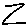
Label: zigzag